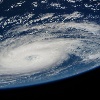
Label: cloud